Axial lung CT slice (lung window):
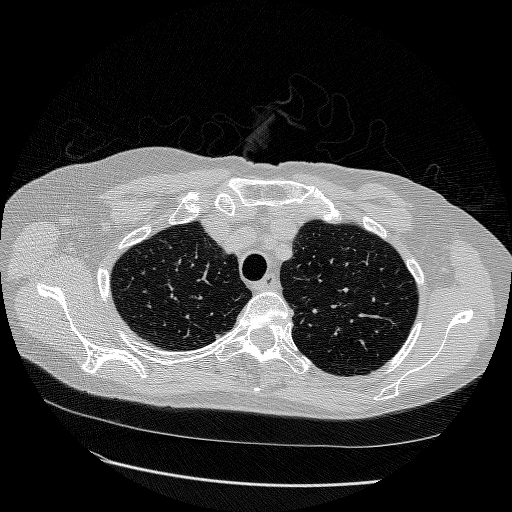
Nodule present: no